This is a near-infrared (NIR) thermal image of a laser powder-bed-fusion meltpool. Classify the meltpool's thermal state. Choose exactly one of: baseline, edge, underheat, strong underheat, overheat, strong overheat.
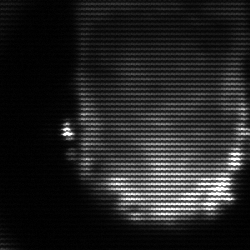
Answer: baseline